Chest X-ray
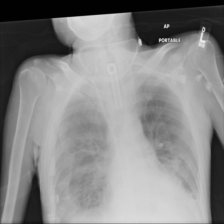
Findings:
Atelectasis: negative
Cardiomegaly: negative
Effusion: negative
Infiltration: negative
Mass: negative
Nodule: negative
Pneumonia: negative
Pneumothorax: negative
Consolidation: negative
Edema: negative
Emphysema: negative
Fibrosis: negative
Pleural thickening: negative
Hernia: negative